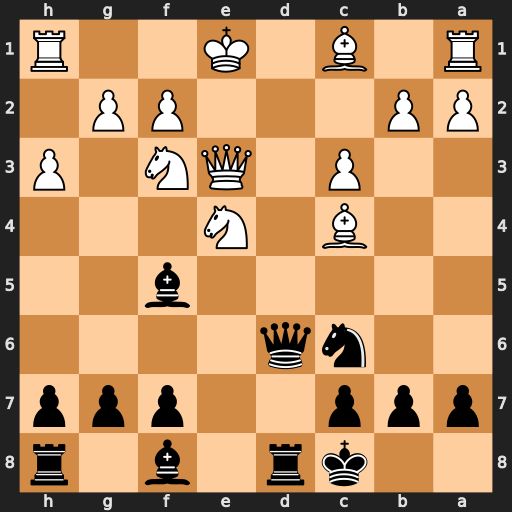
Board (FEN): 2kr1b1r/ppp2ppp/2nq4/5b2/2B1N3/2P1QN1P/PP3PP1/R1B1K2R
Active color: b
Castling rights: KQ
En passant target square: -
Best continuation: Qd1#